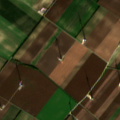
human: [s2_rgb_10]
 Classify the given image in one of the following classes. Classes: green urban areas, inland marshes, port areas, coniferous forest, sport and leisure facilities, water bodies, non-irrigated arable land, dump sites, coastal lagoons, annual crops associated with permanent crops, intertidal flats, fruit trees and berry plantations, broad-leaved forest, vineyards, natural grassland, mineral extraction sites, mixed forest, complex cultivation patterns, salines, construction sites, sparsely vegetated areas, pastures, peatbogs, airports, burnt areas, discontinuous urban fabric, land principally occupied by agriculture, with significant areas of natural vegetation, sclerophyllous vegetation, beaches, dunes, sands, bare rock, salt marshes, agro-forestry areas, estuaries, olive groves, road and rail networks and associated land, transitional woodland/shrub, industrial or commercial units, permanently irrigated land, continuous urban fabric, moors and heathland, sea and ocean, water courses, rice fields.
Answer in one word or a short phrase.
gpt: non-irrigated arable land